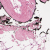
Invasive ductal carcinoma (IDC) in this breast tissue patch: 0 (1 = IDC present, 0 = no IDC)